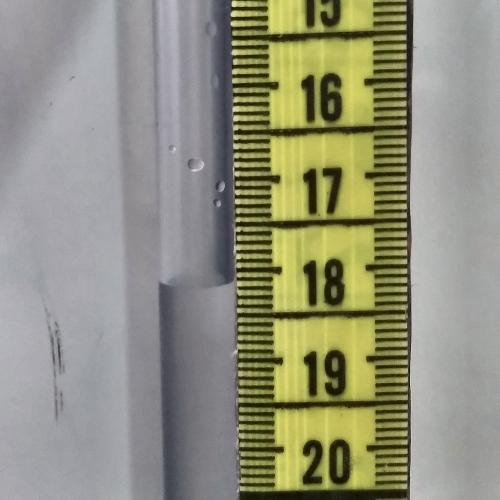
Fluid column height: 18.2 cm